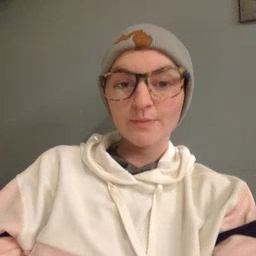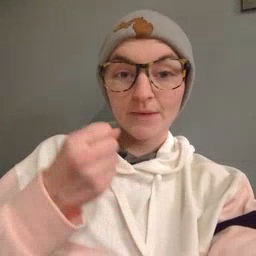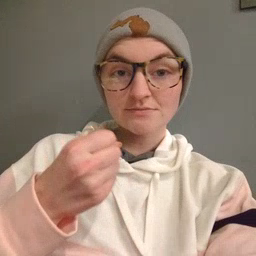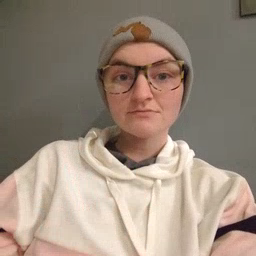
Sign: milk